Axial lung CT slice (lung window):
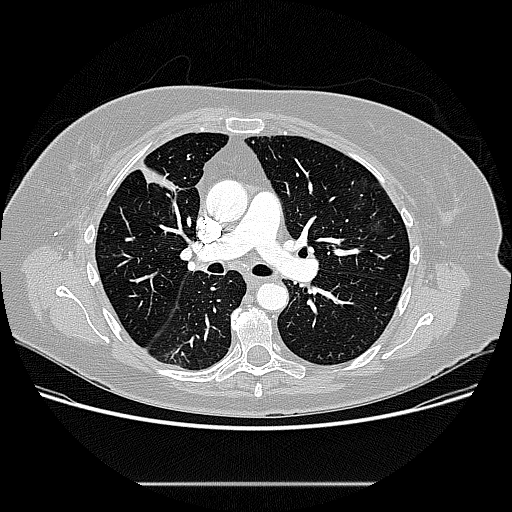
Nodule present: no